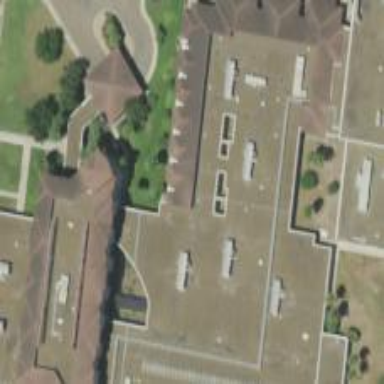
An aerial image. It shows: Hospital building.